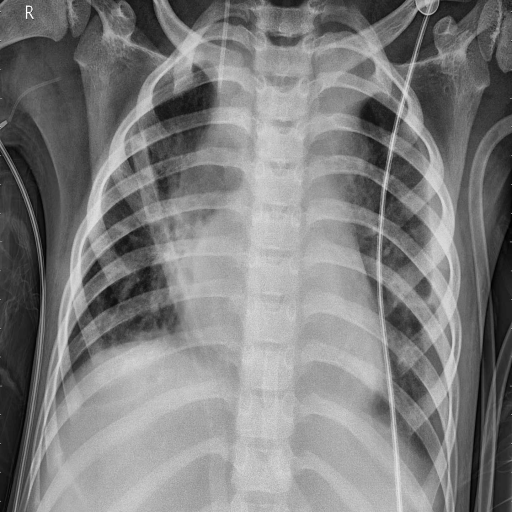
Finding: PNEUMONIA